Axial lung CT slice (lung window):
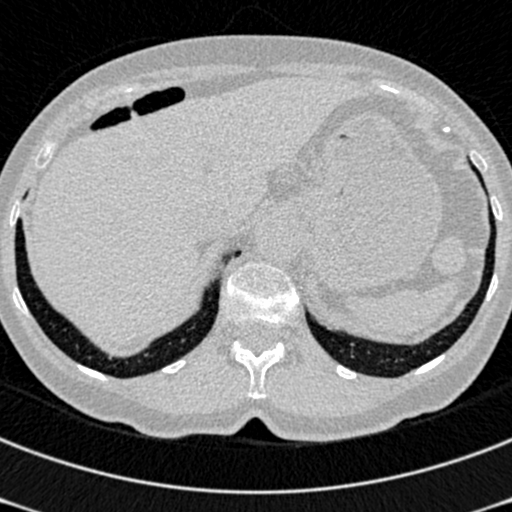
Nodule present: no